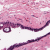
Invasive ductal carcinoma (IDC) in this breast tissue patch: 0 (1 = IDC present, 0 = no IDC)